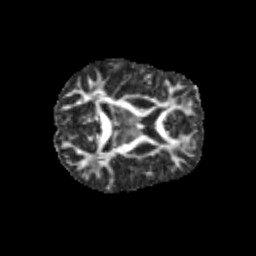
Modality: FA
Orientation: axial
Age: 9
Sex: male
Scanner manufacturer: siemens
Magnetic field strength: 3 T
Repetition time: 3.8 s
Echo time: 0.07 s